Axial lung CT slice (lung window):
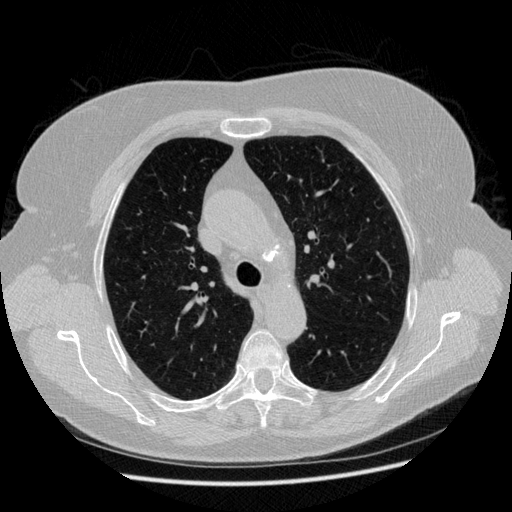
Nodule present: no